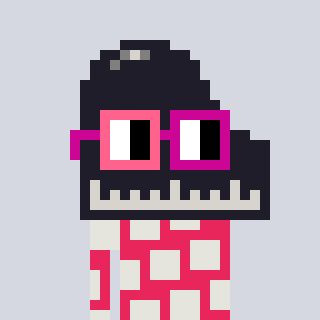
a pixel art character with square pink and red glasses, a piano-shaped head and a redpinkish-colored body on a cool background